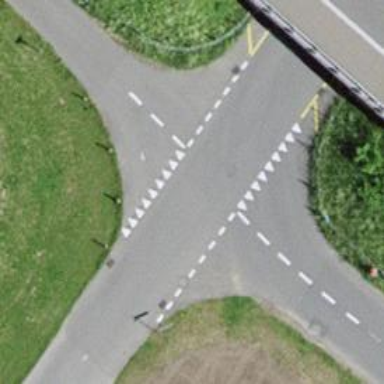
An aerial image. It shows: Road with "give way" sign.